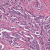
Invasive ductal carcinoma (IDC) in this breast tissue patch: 1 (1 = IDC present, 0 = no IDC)